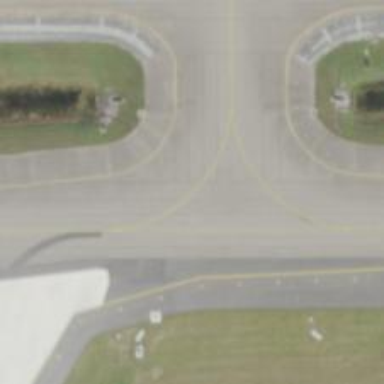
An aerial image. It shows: View of taxiway at the airport.